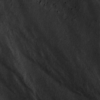
Label: not_dusty